Interaction volume radius: 5 \u00c5
Interaction volume height: 15 \u00c5
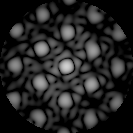
Disorder parameter: 0.2345